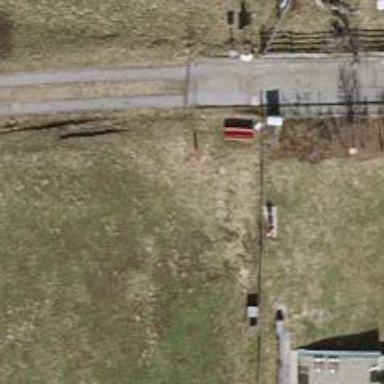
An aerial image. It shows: Bench.